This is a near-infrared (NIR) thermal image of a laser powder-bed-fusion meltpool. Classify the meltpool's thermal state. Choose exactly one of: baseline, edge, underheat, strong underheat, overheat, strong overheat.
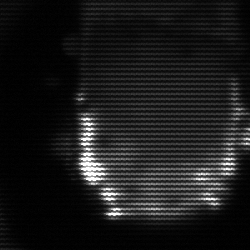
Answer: baseline